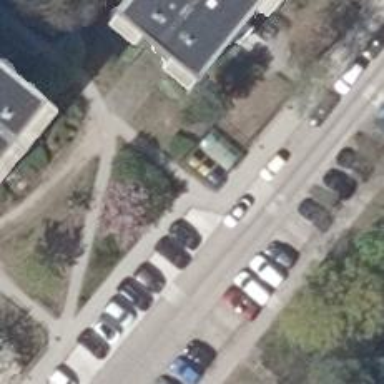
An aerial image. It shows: Footway with concrete surface.